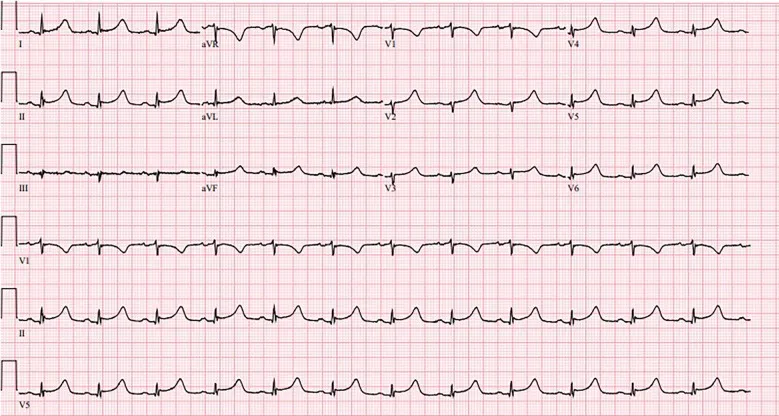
Normal sinus rhythm with nonspecific ST-segment changes.
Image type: electrography (ekg)